Question: I have a table view with row height 33 and height 363. When displaying on iPhone 5 none of the table cells I add are cut off, it ends nicely and id good. The autosizing looks like:

Now the issue is when I try this on a 3.5inch iPhone 4 screen, the last table cell is half cut off because the height is now 275. I do want the tableview to shrink but I want the height to stay a multiple of 33.
I can think of two possible ways:
1) In storyboard set the small tableview to a correct height (say 297), then is there a way to set a max size on the autosizing via storyboard?
2)Programmatically detect iPhone type and adjust in code. What is the safest way to do this?
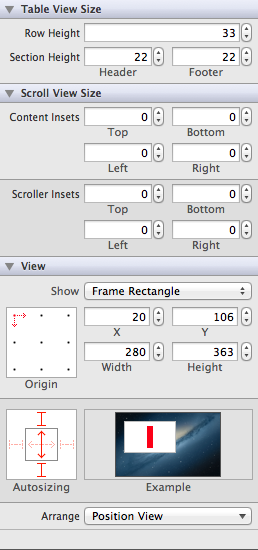
Answer: You can either do it in code by detecting the iPhone type like #2, or if you use layout constraints, you can add a single constraint in code that relates the height of the table view to the height of the screen. The table view height can be expressed as the screen height times a multiplier plus a constant, so if you solve for these two equations, you'll get values for the multiplier and constant that will work:
568 * multiplier + constant = 363 and 480 * multiplier + constant = 297
If you work this out, it gives you multiplier = .75 and constant = -63.0115
So the code I use looks like this. I add a fudge factor of 10 to the constant I calculated to take care of padding in the table view (I determined this empirically). I created a height constraint in IB, and made an IBOutlet to it -- it doesn't matter what its value is, since I immediately remove it in viewDidLoad (it's needed in IB so the constraints will be sufficient).
'''
- (void)viewDidLoad {
[super viewDidLoad];
self.tableView.dataSource = self;
self.tableView.delegate = self;
self.theData = @[@"One",@"Two",@"Three",@"Four",@"Five",@"Six",@"Seven",@"Eight",@"Nine",@"Ten",@"Eleven",@"Twelve"];
[self.tableView reloadData];
[self.tableView removeConstraint:self.tableHeight];
[self.view addConstraint:[NSLayoutConstraint constraintWithItem:self.tableView attribute:NSLayoutAttributeHeight relatedBy:0 toItem:self.view attribute:NSLayoutAttributeHeight multiplier:0.75 constant:-63.0115 + 10]];
}
'''